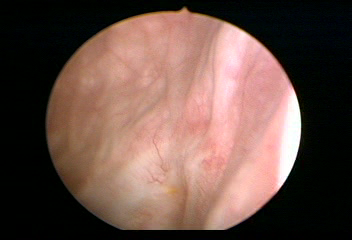
Modality: WLC
Class: Normal mucosa
Bladder cancer association: No